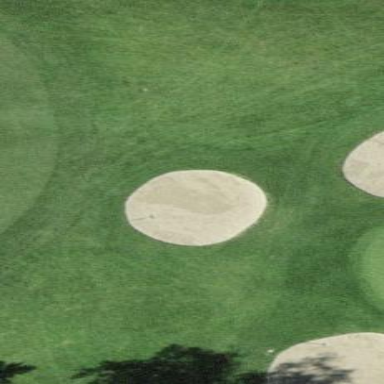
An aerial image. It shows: Sandy area is golf bunker.